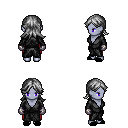
a pixel art fantasy rpg character, female body template, dark elf, purple skin, gray robe, red pants, gray loose hair, metal gloves, black slippers, four views (front, back, left, right), 2x2 character sprite sheet, small pixel art, hard edges, no anti-aliasing